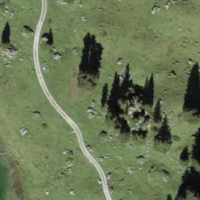
EUNIS habitat code: 23
Species observed at this site:
Botrychium lunaria
Polypodium vulgare
Arnica montana
Gentianella campestris
Anthyllis vulneraria